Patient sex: M
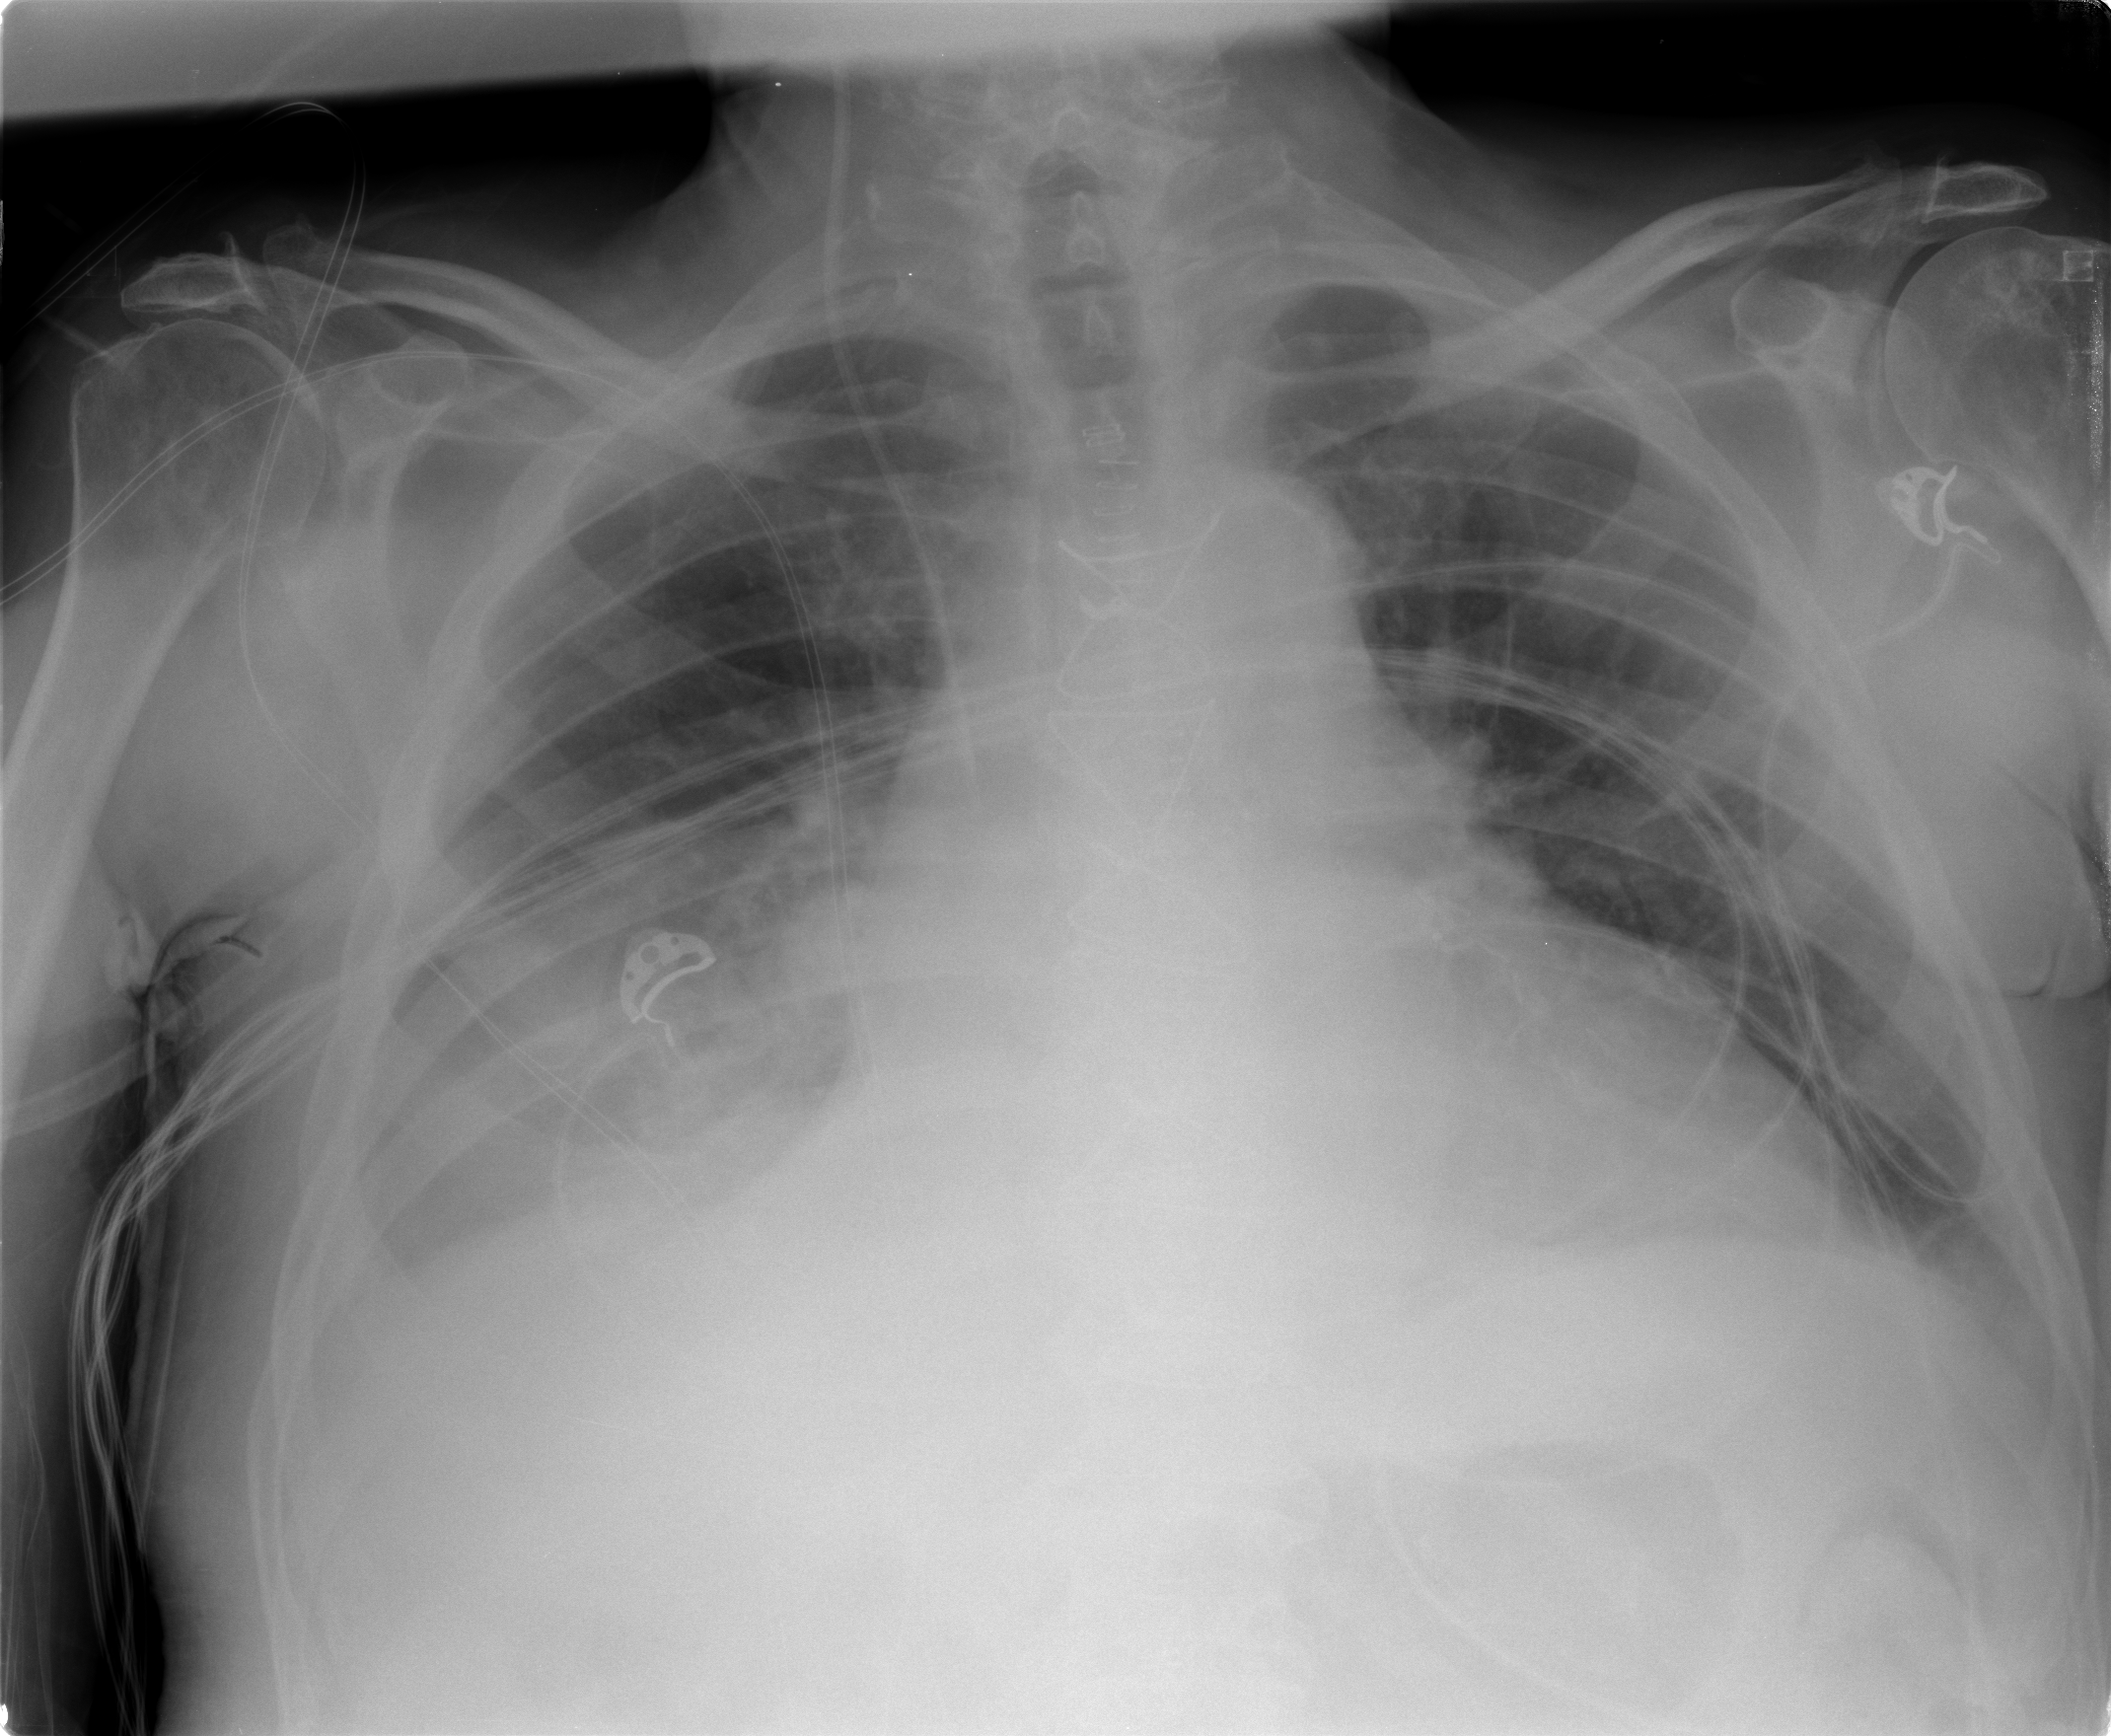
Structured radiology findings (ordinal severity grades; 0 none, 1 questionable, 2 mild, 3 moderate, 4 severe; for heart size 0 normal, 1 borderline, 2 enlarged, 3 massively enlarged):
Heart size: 2
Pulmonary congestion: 2
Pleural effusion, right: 2
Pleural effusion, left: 0
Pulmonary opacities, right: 0
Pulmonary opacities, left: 0
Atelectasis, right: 2
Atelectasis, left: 2